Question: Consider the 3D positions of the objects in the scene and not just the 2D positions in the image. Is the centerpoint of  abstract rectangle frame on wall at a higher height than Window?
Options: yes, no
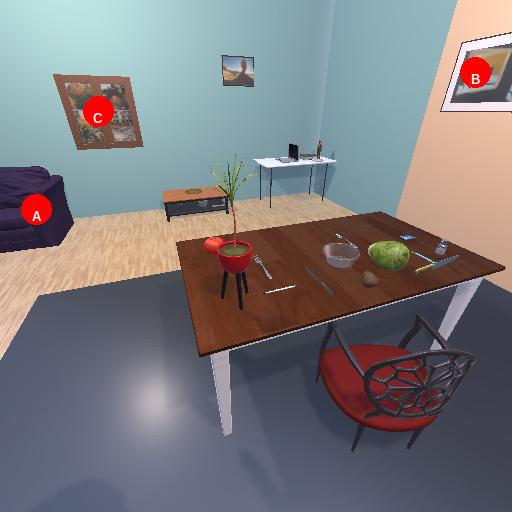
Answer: yes